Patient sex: F
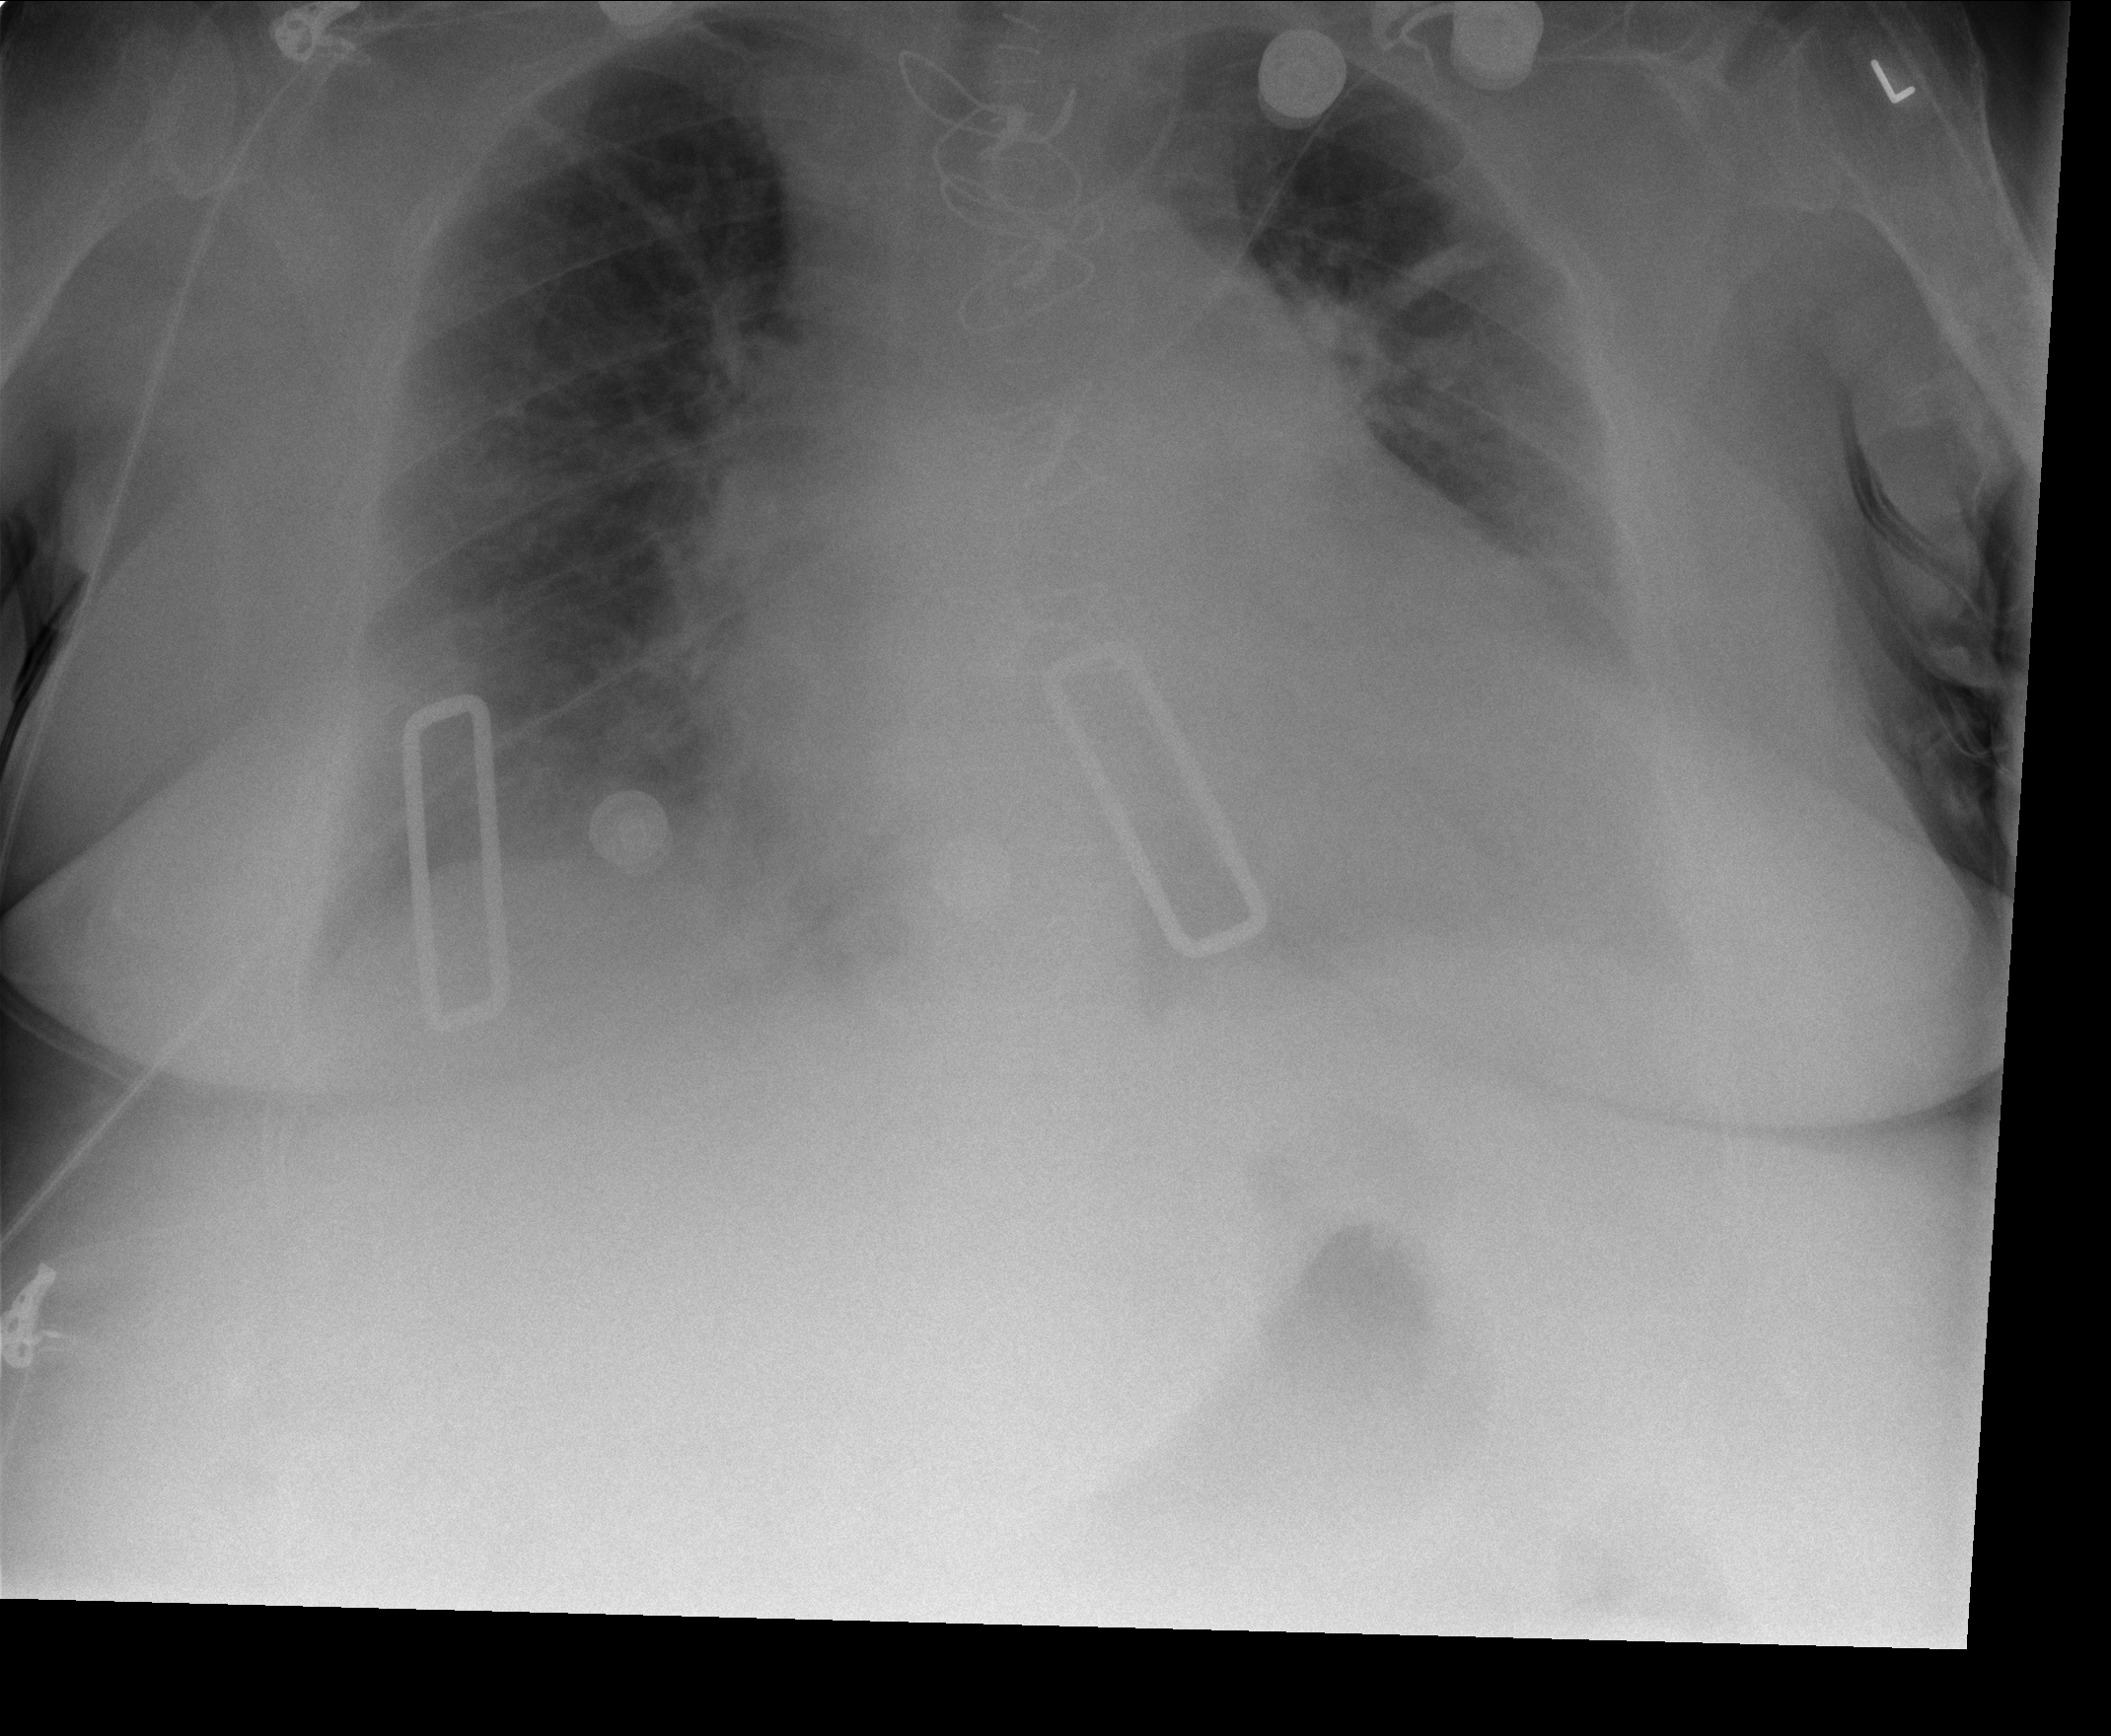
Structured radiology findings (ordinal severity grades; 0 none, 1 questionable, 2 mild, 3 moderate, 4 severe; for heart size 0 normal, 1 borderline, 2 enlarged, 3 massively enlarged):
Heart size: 2
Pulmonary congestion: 2
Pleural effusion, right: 1
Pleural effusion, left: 2
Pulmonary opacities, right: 0
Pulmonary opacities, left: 0
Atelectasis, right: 2
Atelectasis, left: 2